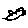
Label: bird